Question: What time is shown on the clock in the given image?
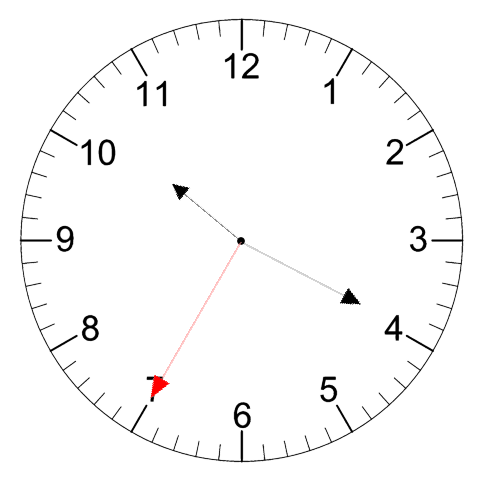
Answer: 10:19:35